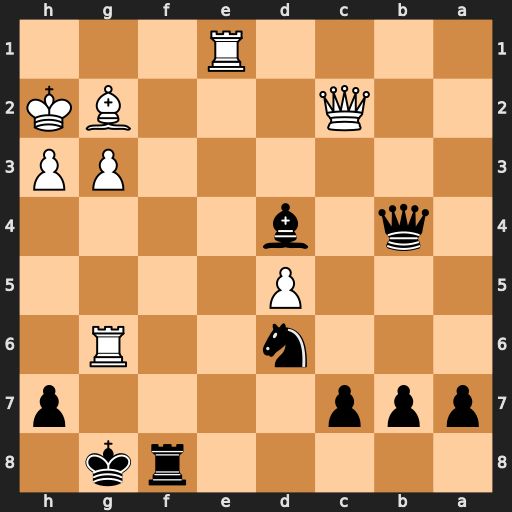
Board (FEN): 5rk1/ppp4p/3n2R1/3P4/1q1b4/6PP/2Q3BK/4R3
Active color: b
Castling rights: -
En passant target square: -
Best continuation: hxg6 Qxg6+ Bg7